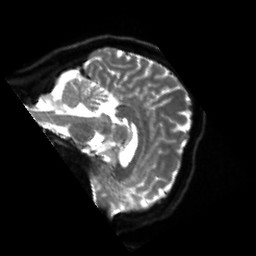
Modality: sbref
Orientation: sagittal
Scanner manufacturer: siemens
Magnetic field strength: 3 T
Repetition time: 4 s
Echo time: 0.0594 s